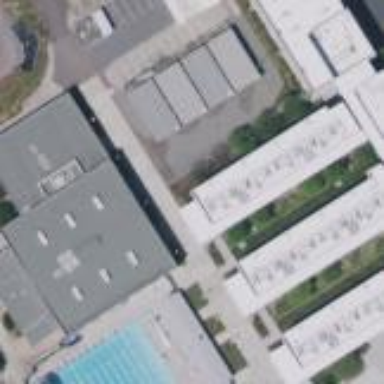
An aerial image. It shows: School building within sports center.